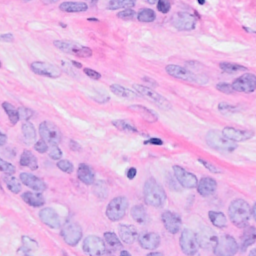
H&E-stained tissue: Breast